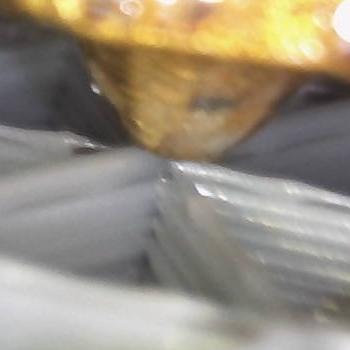
Flow rate: 100%